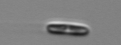
Label: pennate